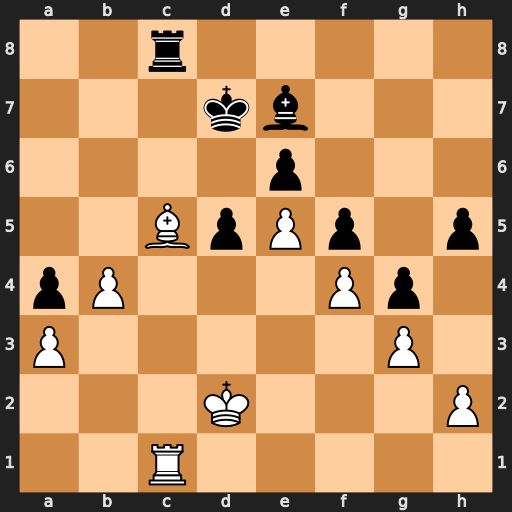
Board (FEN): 2r5/3kb3/4p3/2BpPp1p/pP3Pp1/P5P1/3K3P/2R5
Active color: w
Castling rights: -
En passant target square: -
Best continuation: Bxe7 Rxc1 Kxc1